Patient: sex M, age 60
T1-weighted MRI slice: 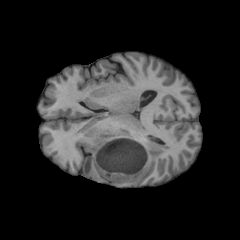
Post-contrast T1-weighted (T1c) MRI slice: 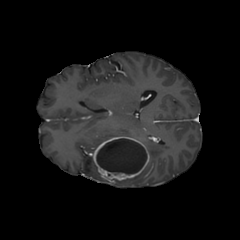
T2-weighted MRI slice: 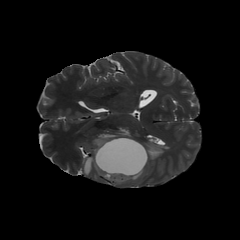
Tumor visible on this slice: yes
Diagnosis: Glioblastoma, IDH-wildtype
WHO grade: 4